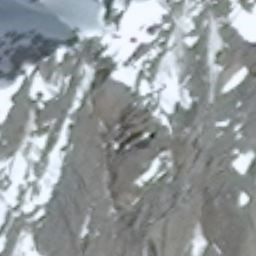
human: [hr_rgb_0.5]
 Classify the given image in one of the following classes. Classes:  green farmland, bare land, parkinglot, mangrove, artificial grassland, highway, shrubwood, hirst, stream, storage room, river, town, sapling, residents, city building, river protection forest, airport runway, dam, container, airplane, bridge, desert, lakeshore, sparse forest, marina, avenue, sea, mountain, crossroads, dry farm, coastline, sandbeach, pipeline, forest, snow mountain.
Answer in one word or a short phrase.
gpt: snow mountain